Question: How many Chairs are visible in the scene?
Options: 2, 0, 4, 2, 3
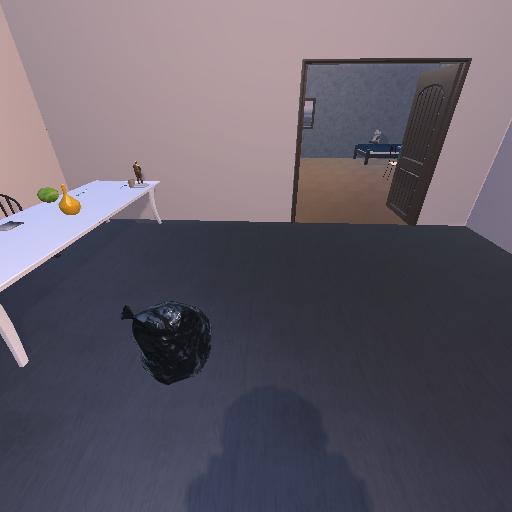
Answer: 2